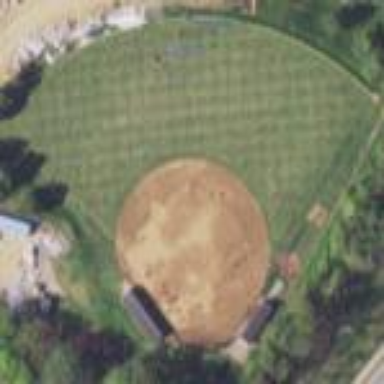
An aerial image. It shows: Softball pitch for leisure and sport activities.